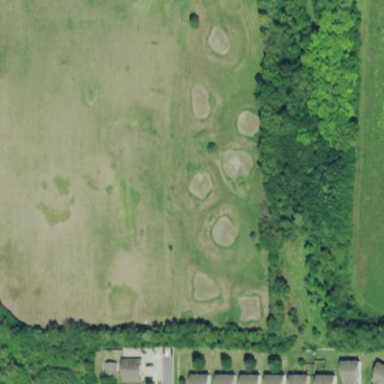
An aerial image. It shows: Grassy area designated for leisure use with golf driving range.